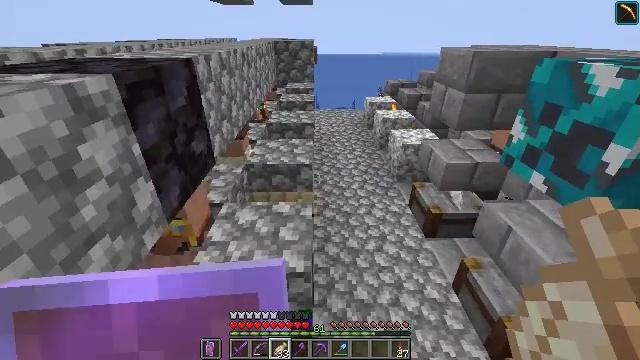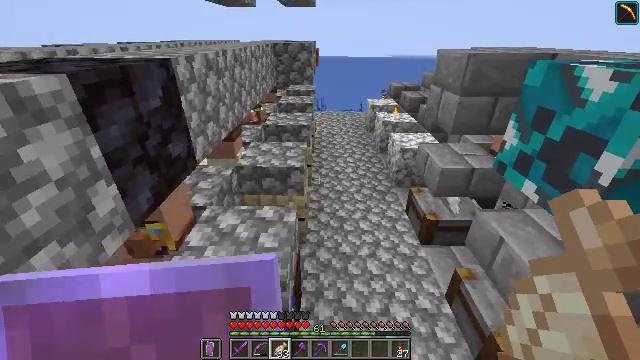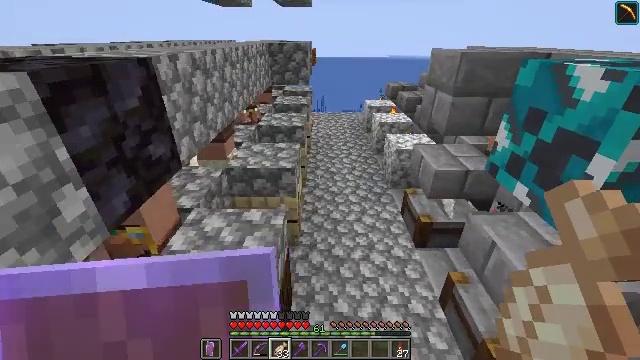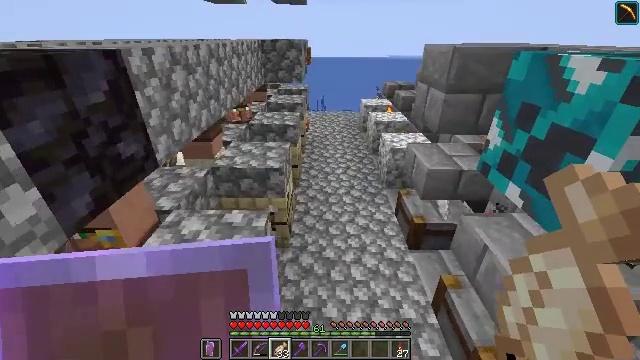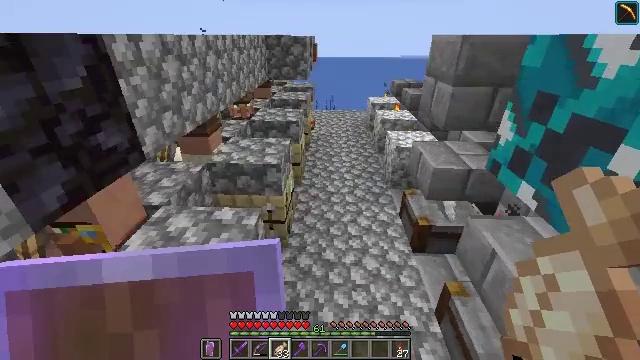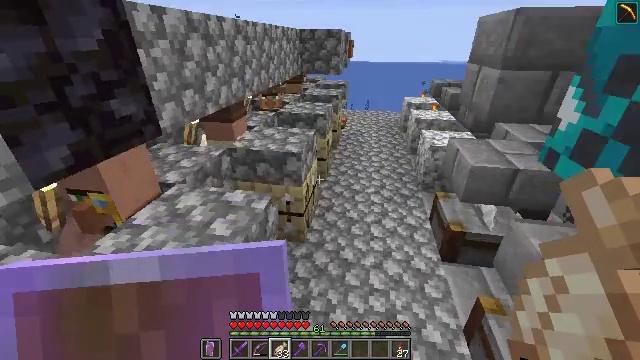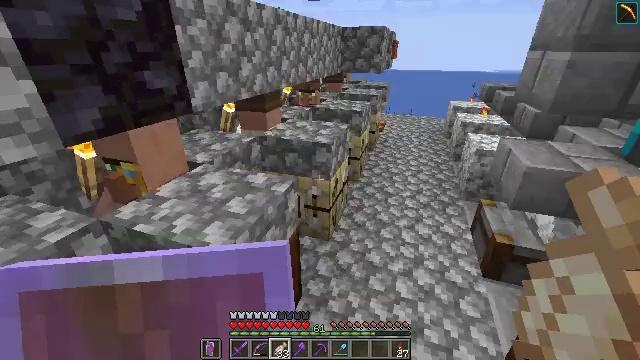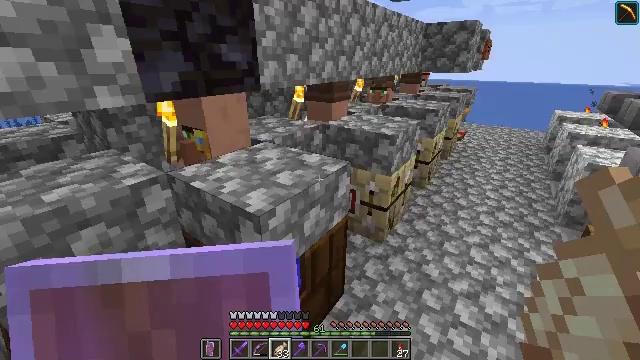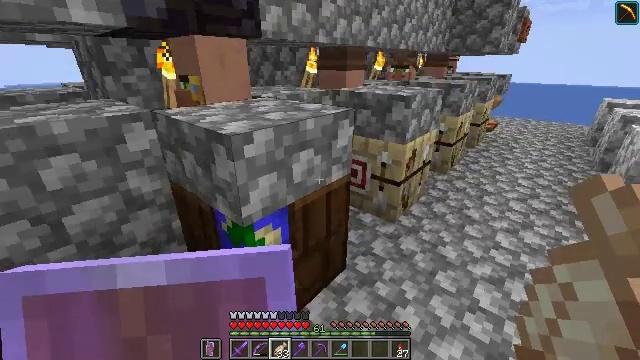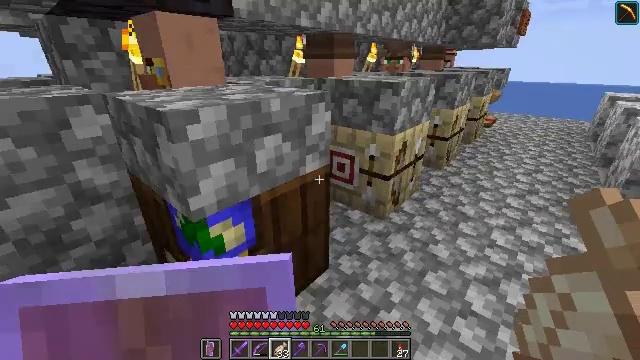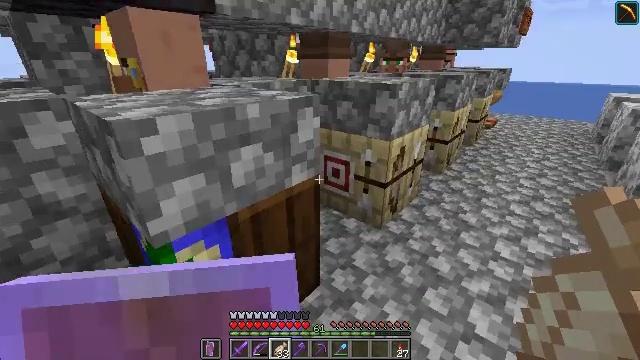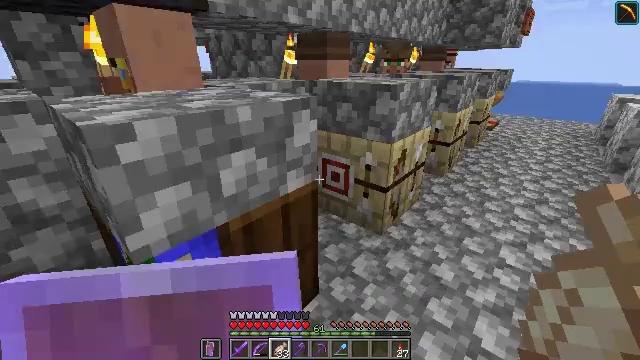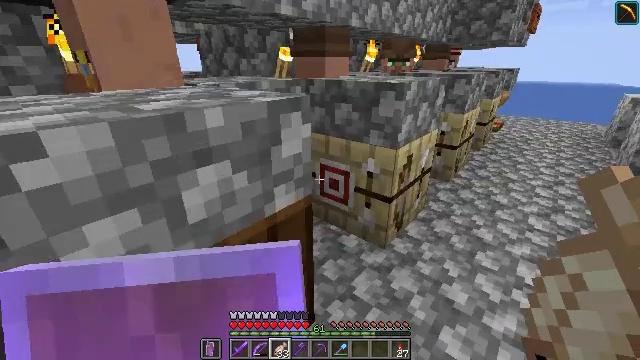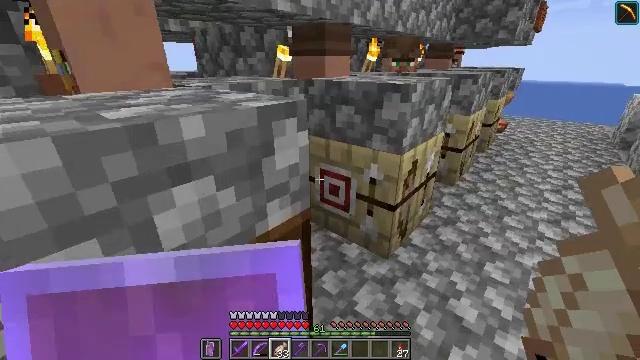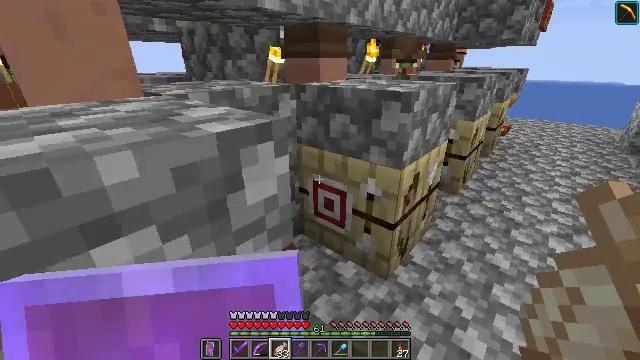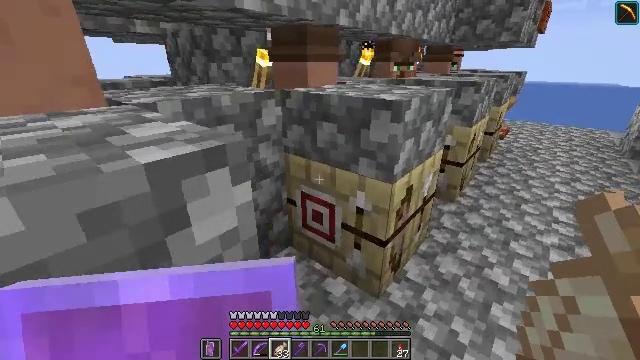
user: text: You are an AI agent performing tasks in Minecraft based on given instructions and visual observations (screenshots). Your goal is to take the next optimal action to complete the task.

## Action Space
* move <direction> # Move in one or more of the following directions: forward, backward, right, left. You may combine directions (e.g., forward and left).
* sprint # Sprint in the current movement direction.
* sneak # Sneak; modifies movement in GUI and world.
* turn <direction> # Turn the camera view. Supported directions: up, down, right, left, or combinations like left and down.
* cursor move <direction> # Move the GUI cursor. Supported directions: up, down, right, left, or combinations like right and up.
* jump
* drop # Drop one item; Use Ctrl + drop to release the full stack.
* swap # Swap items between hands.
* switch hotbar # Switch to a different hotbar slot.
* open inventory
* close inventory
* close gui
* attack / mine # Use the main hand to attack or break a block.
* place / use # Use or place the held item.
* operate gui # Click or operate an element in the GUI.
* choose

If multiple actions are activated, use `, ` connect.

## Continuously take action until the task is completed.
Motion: motion action
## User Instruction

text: Combine paper and a compass on a crafting table to craft a map.
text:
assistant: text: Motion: move forward and move right, turn left
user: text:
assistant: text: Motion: move forward and move right
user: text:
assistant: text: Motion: move forward and move right
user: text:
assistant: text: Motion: move forward and move right, turn left
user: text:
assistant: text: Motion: move forward and move right, turn left
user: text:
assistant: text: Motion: move forward and move right, turn left and up
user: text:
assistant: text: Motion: move forward and move right, turn left and up
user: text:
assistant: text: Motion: move forward and move right, turn left
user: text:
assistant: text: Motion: move forward
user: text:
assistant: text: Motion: move forward
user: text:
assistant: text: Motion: move forward
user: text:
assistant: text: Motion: move forward
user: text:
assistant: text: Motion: move forward
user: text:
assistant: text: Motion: move forward and move right
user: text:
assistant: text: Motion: move forward and move right
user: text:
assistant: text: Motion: move forward and move right, turn right and up
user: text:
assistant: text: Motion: move forward and move right, turn right and up
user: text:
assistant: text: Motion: move forward and move right, turn right
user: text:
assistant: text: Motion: move forward and move right
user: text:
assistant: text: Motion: move forward and move right
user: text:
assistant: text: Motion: move forward and move right
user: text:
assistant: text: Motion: move forward and move right
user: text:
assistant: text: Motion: move forward and move right, turn left
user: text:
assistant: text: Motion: move forward and move right, turn left
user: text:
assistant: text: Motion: move forward and move right, turn left
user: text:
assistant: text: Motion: move forward and move right, turn left
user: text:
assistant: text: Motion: move forward, turn left
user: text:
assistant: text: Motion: move forward, turn left
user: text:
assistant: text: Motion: move forward, turn left
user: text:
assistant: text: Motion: move forward and move left, turn left